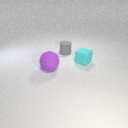
large purple rubber sphere in front of small cyan rubber cube